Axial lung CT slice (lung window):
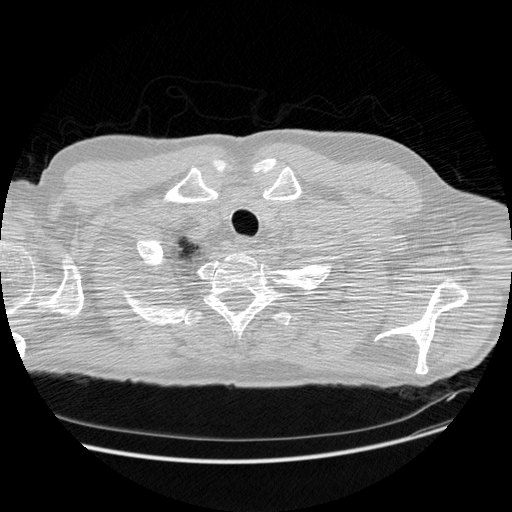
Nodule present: no